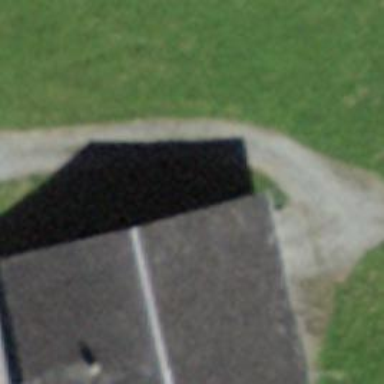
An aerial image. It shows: Farm building.